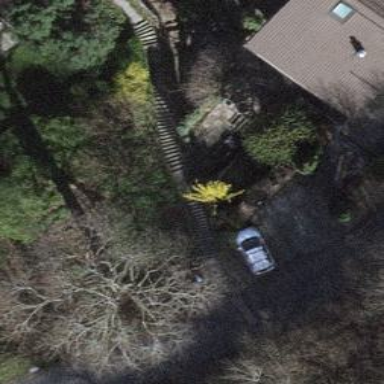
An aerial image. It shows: Set of steps on the road.